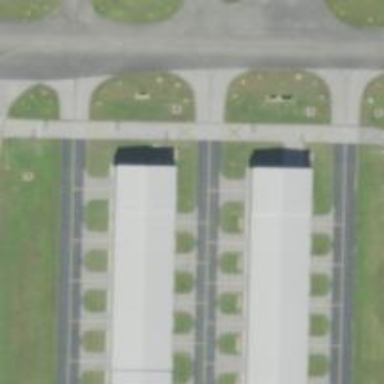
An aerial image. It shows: Image of taxiway at airport.